Current action and preconditions to check: trajectory_clear

Your task: For each precondition in the list above, predict whether it will hold at this action.

Consider the current scene as observed from the mobile robot's camera, and analyze the predicted future states of all dynamic agents (e.g., people, animals, vehicles, or any moving entities) within the NEXT SECOND.

IMPORTANT: Only answer "very likely" if you are absolutely certain—based on strong, clear evidence—that a dynamic agent will violate the precondition in the predicted future state. Do NOT answer "very likely" for unlikely, ambiguous, or low-probability risks.

Ask yourself for each precondition: Is there a high probability, with clear and convincing evidence, that the predicted future states of any dynamic agent will interfere with the predicted future state of the currently executing action within the NEXT SECOND, causing that precondition to fail?

Assess the risk level based on these predictions. Use "likely" or "very likely" if motions create a clear risk of interference.

Use "neutral" or "improbable" if agents are nearby but their predicted paths are clearly diverging or non-conflicting.

Failure Risk Categories: "very improbable", "improbable", "neutral", "likely", "very likely"

Answer Format: Output ONLY the probability_of_failure value from these categories: "very improbable", "improbable", "neutral", "likely", "very likely"

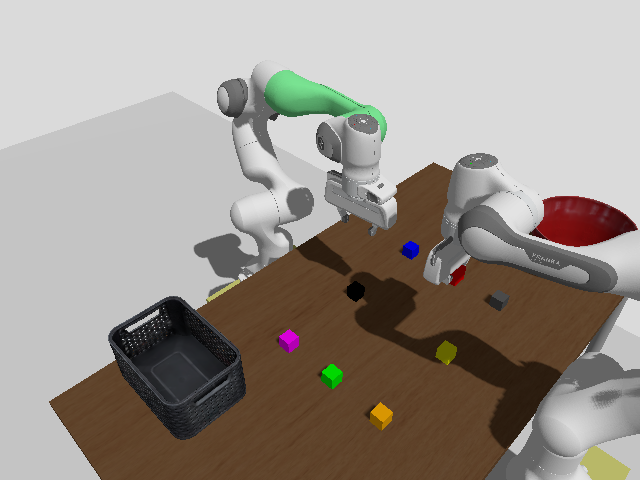

Answer: improbable